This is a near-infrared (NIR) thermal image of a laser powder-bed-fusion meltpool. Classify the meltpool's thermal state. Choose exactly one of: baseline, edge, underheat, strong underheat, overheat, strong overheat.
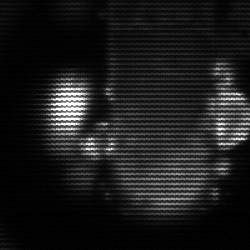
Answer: strong underheat